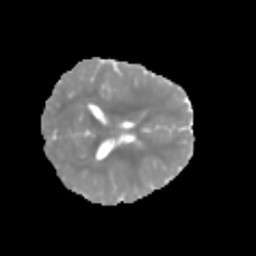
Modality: MD
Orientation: axial
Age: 6
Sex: female
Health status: healthy